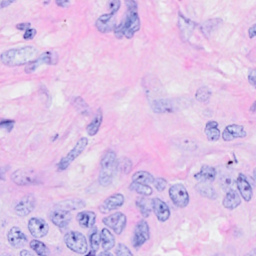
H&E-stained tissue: Breast